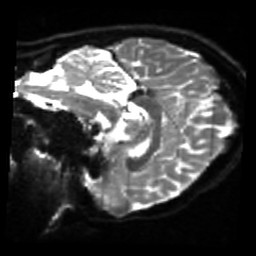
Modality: sbref
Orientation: sagittal
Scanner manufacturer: siemens
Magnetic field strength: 3 T
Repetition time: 4 s
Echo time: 0.0594 s